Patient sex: M
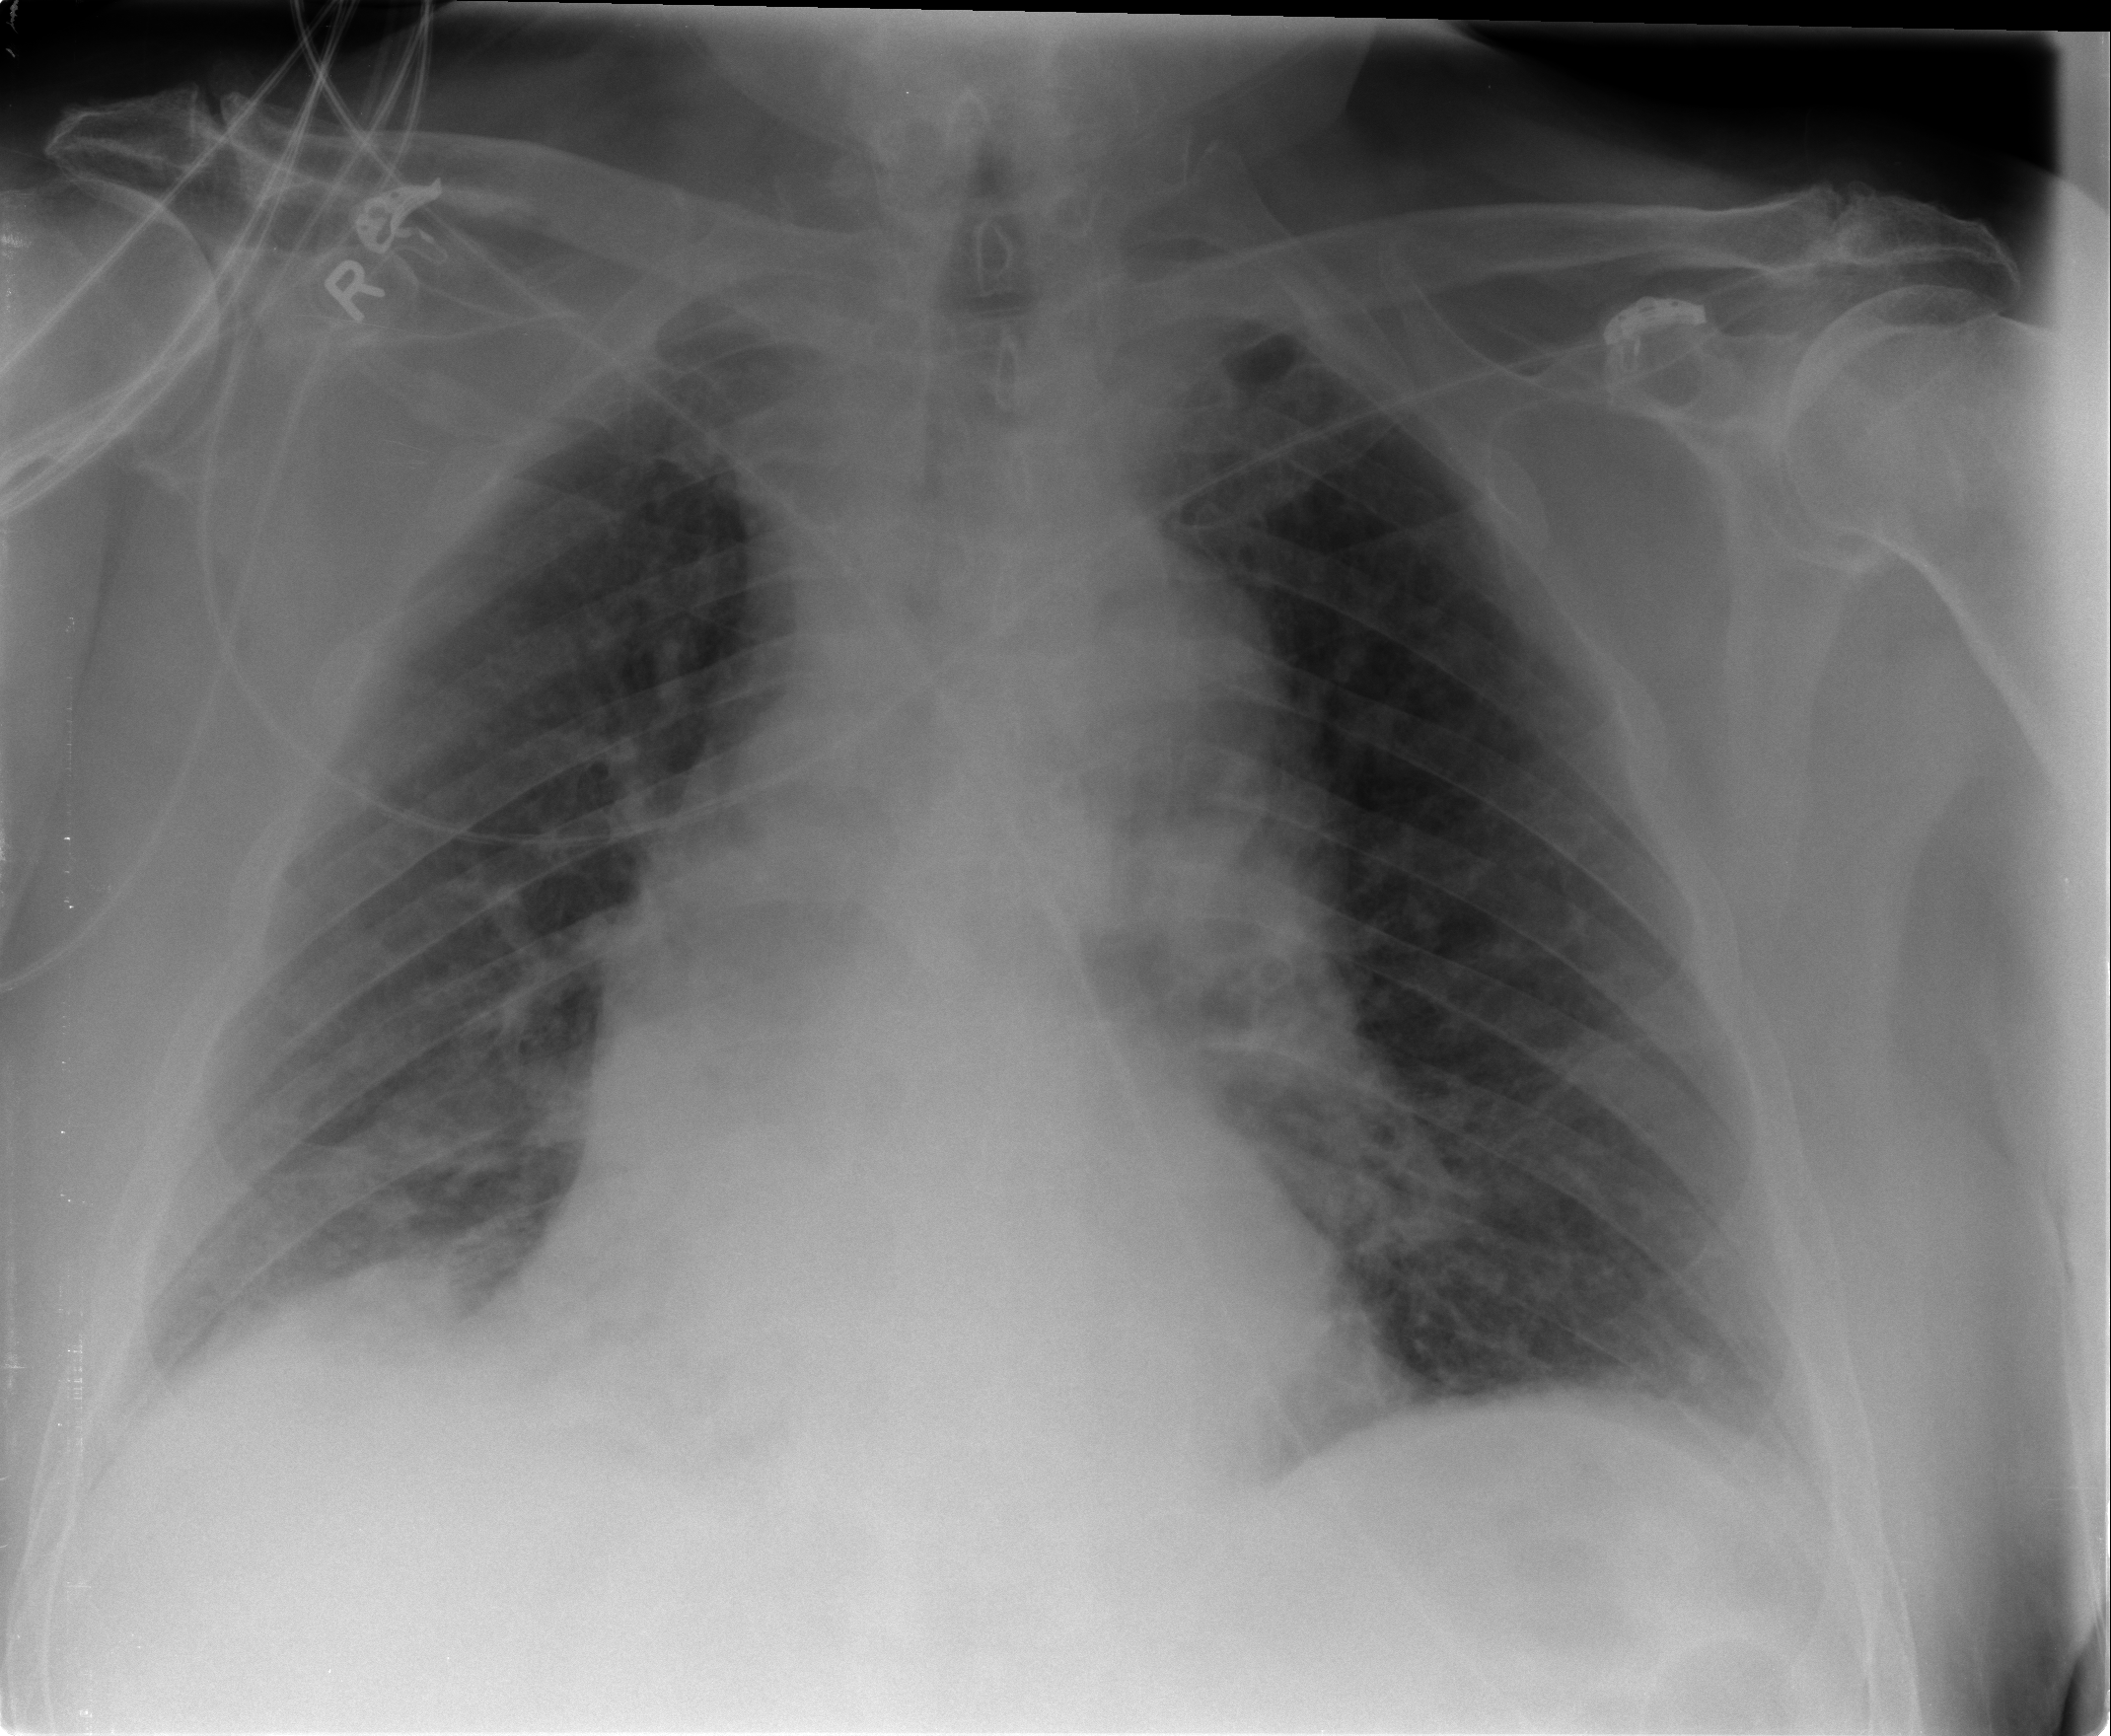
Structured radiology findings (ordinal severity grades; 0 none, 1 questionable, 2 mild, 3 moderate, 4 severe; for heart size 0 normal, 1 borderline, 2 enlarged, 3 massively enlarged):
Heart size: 2
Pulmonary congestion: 2
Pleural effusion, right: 1
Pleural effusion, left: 1
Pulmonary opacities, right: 1
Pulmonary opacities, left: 0
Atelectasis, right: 2
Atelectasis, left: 2